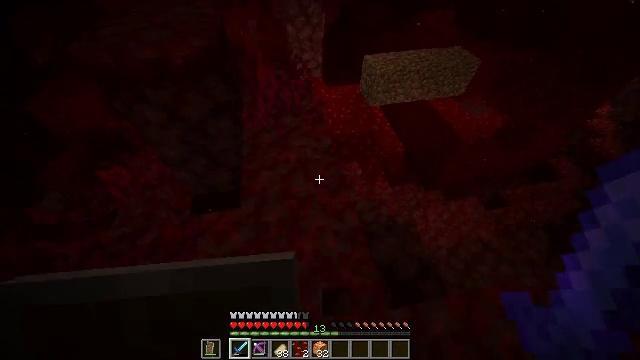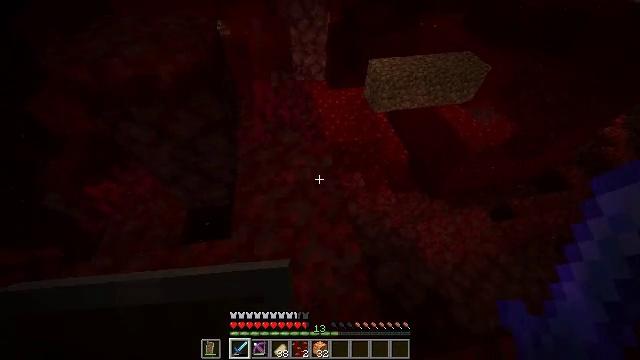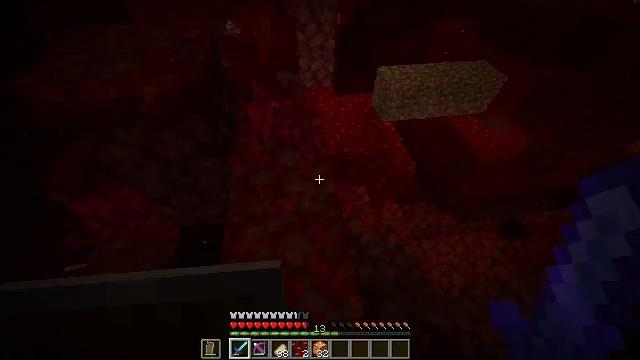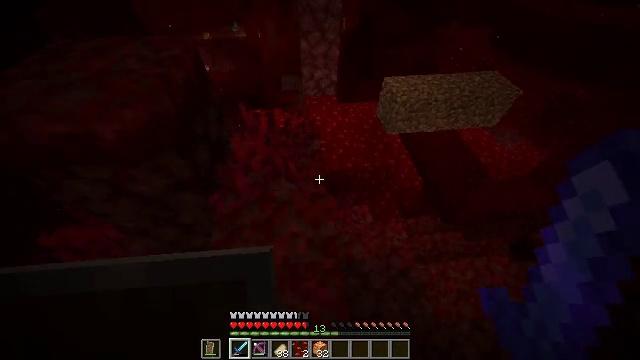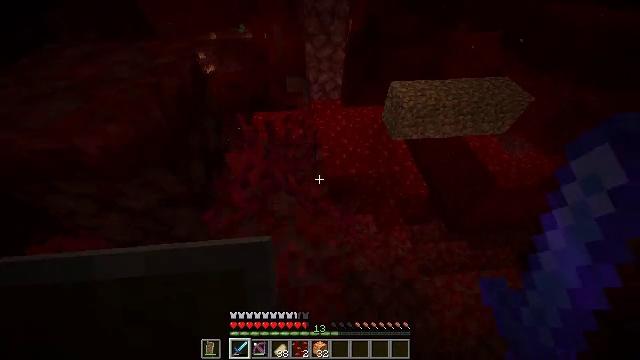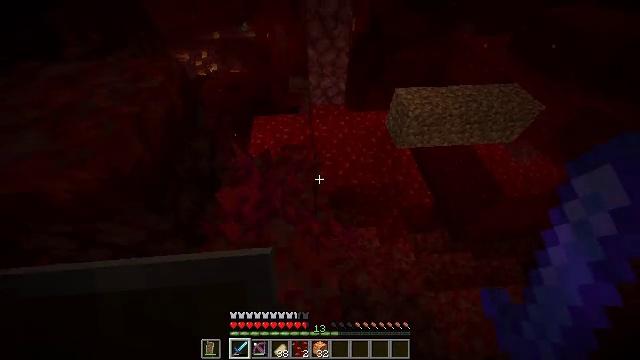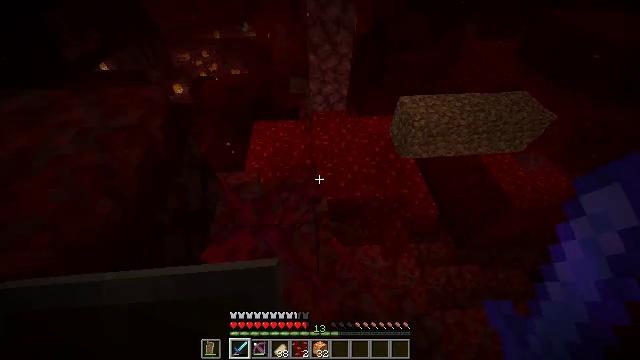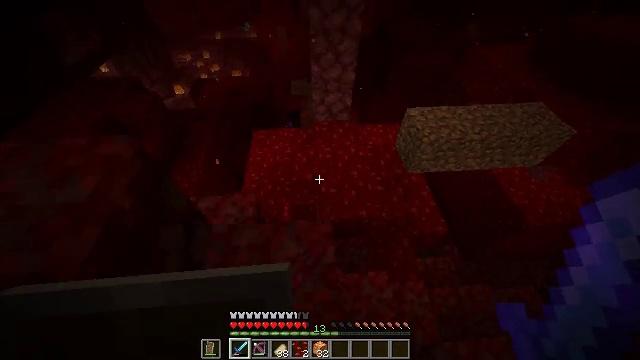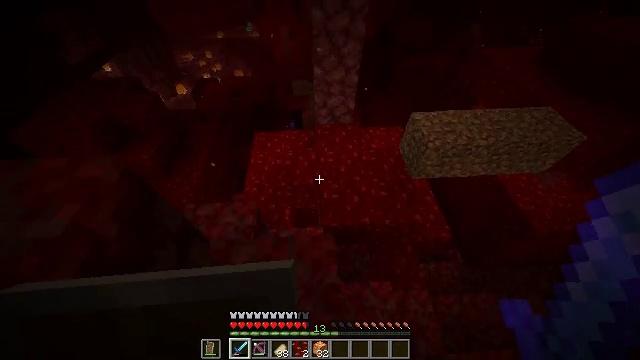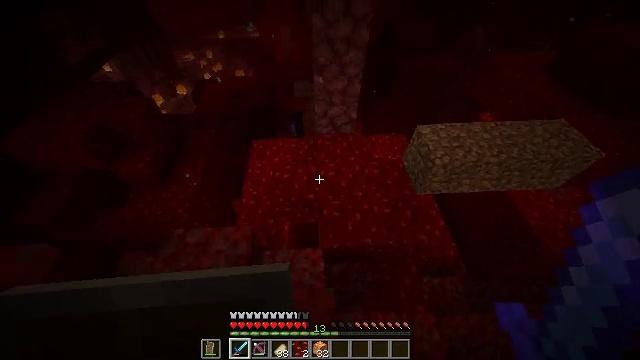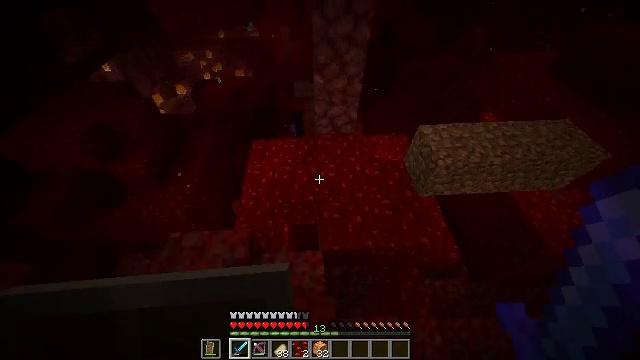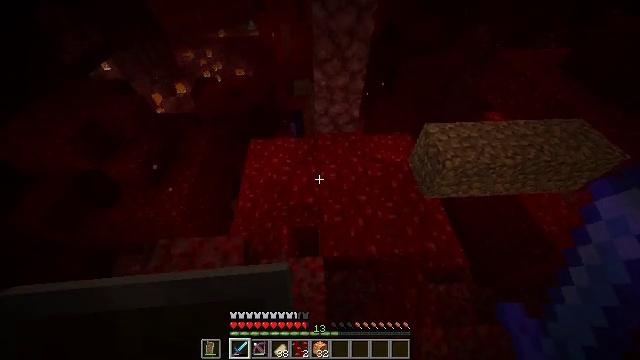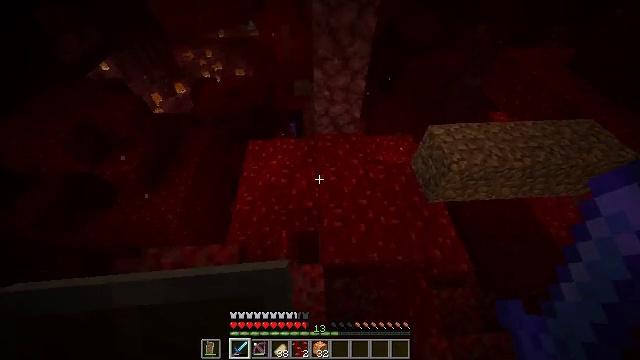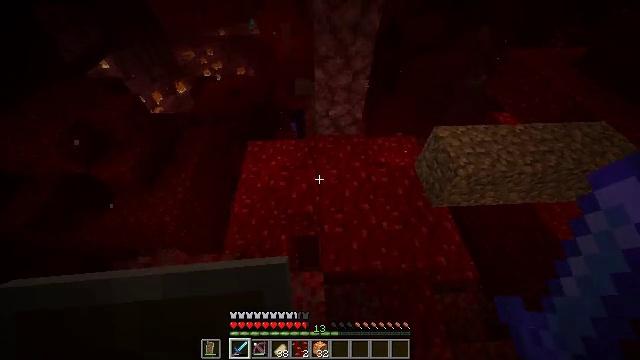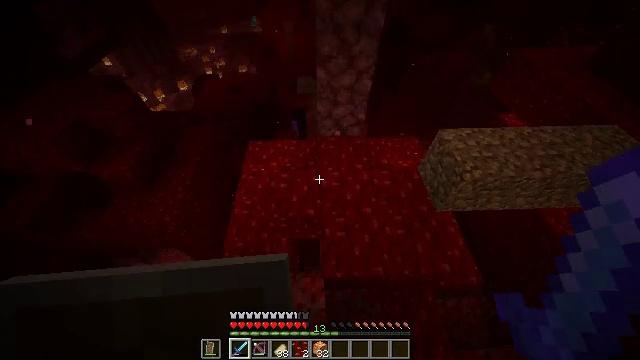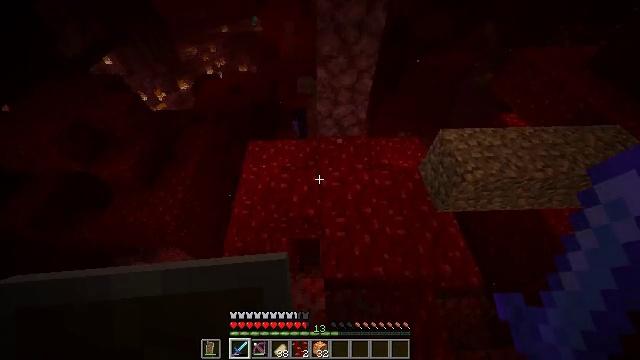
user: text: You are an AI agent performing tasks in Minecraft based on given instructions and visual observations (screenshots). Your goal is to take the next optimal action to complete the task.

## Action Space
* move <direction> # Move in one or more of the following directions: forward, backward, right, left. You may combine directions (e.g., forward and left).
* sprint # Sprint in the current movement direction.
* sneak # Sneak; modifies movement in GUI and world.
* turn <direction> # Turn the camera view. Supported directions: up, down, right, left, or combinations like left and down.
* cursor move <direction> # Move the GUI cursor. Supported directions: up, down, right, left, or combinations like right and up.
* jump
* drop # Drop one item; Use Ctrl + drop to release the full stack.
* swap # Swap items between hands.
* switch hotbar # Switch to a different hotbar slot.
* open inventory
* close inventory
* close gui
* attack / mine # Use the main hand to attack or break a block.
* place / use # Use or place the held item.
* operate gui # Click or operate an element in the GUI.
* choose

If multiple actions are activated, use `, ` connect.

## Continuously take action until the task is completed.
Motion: motion action
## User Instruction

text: Remove weeping vines from the inventory.
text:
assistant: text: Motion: move forward, turn left
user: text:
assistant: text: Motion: move forward, turn left
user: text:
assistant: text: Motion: move forward, turn left
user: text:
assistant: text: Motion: move forward, turn left
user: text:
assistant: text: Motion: move forward
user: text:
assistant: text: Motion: move forward
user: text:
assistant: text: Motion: move forward
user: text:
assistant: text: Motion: move forward
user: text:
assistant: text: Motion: move forward, sneak
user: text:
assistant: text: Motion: move forward, sneak
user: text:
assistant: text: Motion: move forward, sneak
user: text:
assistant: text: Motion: move forward, sneak
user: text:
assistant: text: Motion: move forward, sneak
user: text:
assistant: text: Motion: move forward, sneak
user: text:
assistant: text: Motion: move forward, sneak
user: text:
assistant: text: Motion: move forward, sneak
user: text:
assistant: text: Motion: move forward, sneak
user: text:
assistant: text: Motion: move forward, sneak, turn right and down
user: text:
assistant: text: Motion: move forward, sneak, turn right and down
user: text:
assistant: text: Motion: move forward, sneak
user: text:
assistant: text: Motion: move forward, sneak
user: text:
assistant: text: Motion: move forward, sneak
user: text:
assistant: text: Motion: move forward
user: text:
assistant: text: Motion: move forward
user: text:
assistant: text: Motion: move forward, turn left
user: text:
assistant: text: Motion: move forward, turn left
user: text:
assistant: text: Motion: move forward
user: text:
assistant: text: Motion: move forward, turn left
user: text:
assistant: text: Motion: move forward, turn left
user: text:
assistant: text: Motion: move forward, turn left